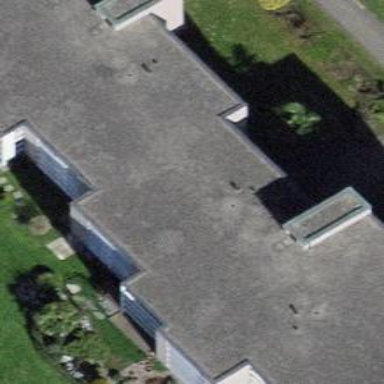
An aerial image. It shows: Flat-roofed building.